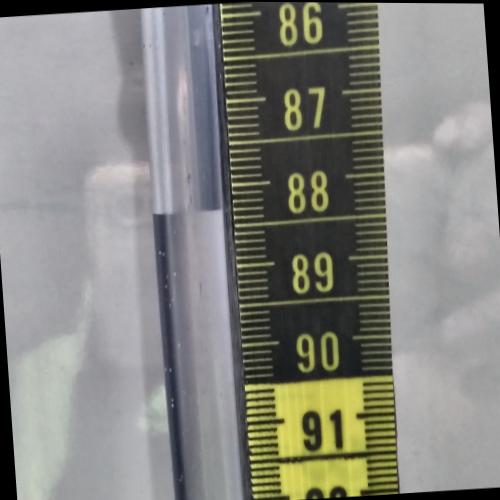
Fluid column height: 88.3 cm